Field crop: maize
Growth stage: 2
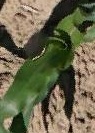
Species: maize